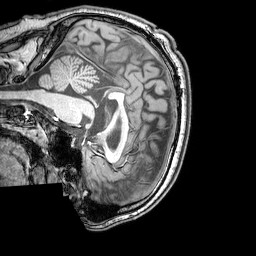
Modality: T1w
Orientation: sagittal
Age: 25
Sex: male
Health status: healthy
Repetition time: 0.081 s
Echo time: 0.037 s